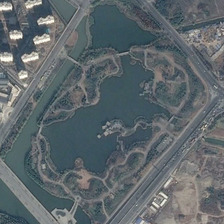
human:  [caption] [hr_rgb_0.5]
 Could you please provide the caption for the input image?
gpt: some buildings are near a park with a large pond .

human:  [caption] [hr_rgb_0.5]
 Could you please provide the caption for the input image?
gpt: some buildings are near a park with a large pond .

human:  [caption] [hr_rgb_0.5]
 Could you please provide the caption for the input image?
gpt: some buildings are near a park with a large pond .

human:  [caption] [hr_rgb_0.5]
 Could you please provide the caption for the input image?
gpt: some buildings are near a park with a large pond .

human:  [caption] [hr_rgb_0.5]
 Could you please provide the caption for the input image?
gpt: some buildings are near a park with a large pond .